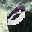
Label: 0